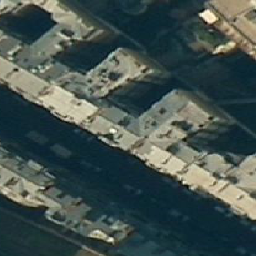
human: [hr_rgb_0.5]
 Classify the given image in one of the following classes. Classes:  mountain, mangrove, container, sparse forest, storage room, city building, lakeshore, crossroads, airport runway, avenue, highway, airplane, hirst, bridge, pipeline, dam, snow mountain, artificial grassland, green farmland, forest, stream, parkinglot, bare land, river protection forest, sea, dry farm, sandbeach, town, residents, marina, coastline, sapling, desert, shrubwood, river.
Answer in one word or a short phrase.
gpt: city building